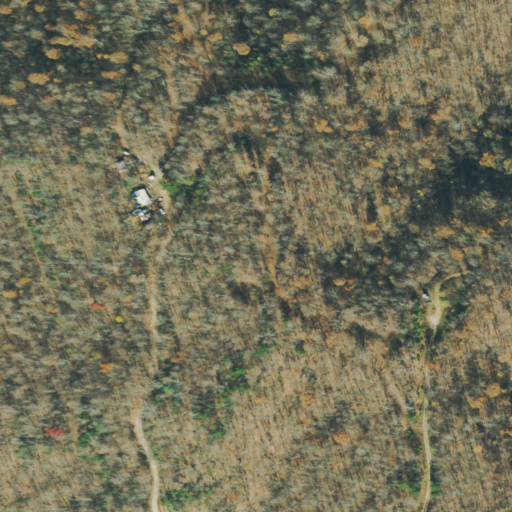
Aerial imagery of mountain in Tennessee named Coal Hill Mountain containing deciduous forest and open development